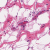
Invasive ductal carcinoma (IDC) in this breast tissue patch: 0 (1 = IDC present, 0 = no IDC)